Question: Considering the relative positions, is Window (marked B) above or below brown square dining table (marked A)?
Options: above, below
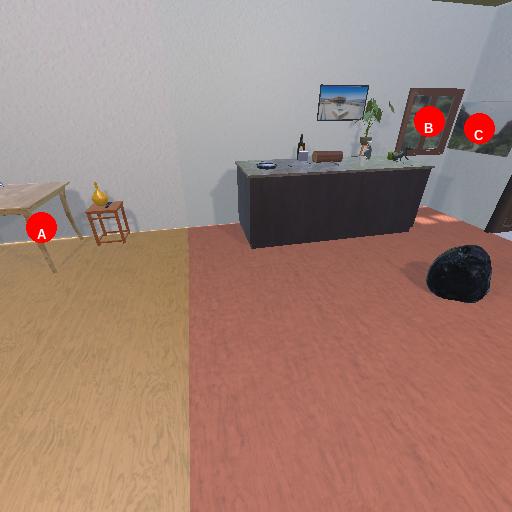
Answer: above